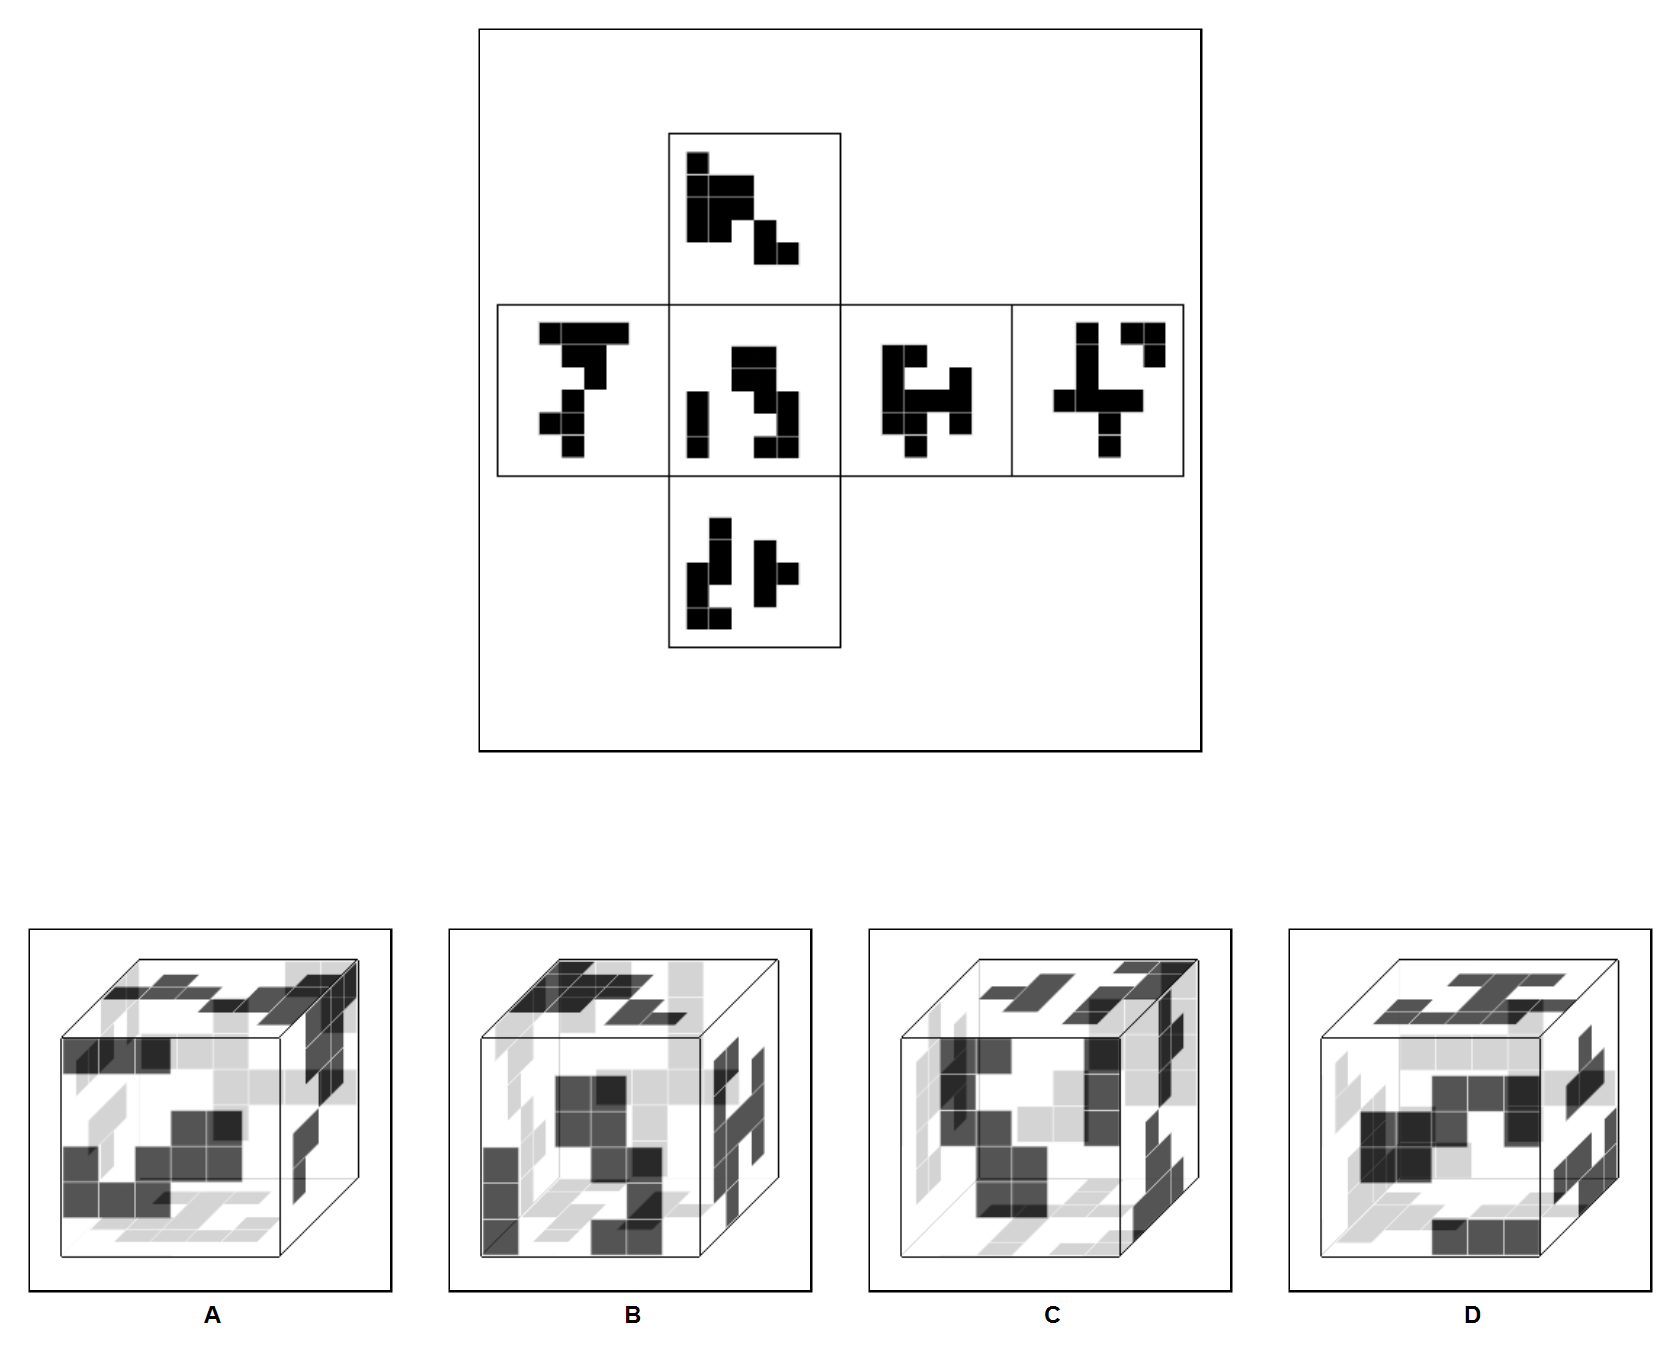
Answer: C